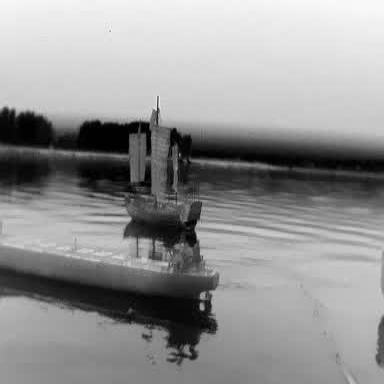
There is a sailboat in the infrared image.